Question: first i'm sorry about my English :)
i have a Problem with my Code, he delete my ID. I think he make my table cell to a Dialog. Here is my code.
'''
function showAlert(){
$( "#dropzoneorg" ).dialog({modal: true});
<td id="dropzoneorg"></td>
'''
I want to show via Alert what is inside in dropzoneorg.
Now its working but he delete my
Here is a Picture:

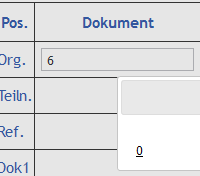
Answer: '''
<td id="dropzoneorg"></td>
<script>
function showAlert(){
//retrieving value
var dropzone = $('#dropzoneorg').html();
//setting the value for the pop up
$('#diaplog span').html(dropzone);
//Pop up trigger
$( "#dialog" ).dialog({modal: true});
}
</script>
<div id="dialog">
<span> <span>
</div>
'''
This may help you.